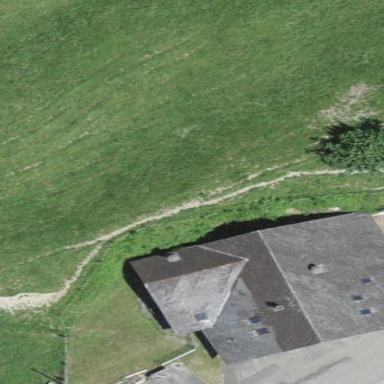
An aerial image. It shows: Farm building.